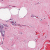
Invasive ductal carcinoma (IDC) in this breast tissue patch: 0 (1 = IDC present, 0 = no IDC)